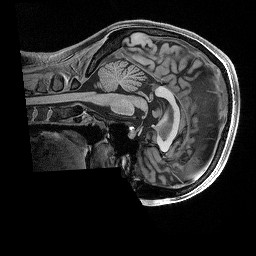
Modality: T1w
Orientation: sagittal
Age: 26
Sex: female
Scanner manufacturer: siemens
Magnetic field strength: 3 T
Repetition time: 2.5 s
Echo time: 0.00296 s